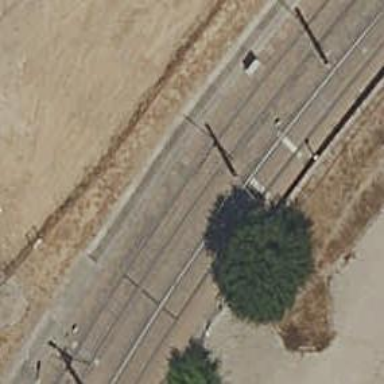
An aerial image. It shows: Marked railway crossing.